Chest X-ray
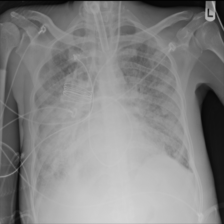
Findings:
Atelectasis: negative
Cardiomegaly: negative
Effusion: negative
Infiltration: negative
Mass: negative
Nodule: negative
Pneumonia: negative
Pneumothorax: negative
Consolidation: negative
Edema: negative
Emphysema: negative
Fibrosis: negative
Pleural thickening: negative
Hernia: negative